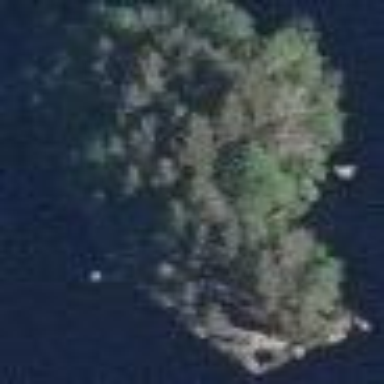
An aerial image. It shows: Islet surrounded by woodland.